Question: I have next code:
'''
<TextView
android:id="@+id/textView3"
android:layout_width="wrap_content"
android:layout_height="wrap_content"
android:layout_alignLeft="@+id/textView2"
android:layout_below="@+id/editText1"
android:layout_marginTop="30dp"
android:text="@string/cm_diameter"
android:textAppearance="?android:attr/textAppearanceSmall" />
<TextView
android:id="@+id/textView4"
android:layout_width="wrap_content"
android:layout_height="wrap_content"
android:layout_alignLeft="@+id/textView3"
android:layout_below="@+id/textView3"
android:layout_marginTop="28dp"
android:text="@string/from"
android:textAppearance="?android:attr/textAppearanceSmall" />
'''
The parameters that I am using are connected to relative layout.
I want to wrap this text views (I have another views as well) using scroll view.
My image shows the scroll view (green view) and below the scroll view some another container (black view). How can I achieve this result?
I've tried to use liner layout in scroll view but it has different result that I expected.

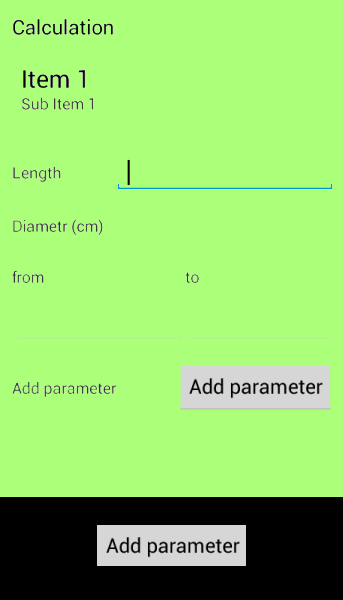
Answer: I don't know what exactly android:layout_marginTop you put in. But as your design above I try to make a simple layout for this, and I think it work.
'''
<?xml version="1.0" encoding="utf-8"?>
<LinearLayout xmlns:android="http://schemas.android.com/apk/res/android"
android:layout_width="match_parent"
android:layout_height="match_parent"
android:orientation="vertical" >
<ScrollView
android:layout_width="match_parent"
android:layout_height="0dp"
android:layout_weight="1"
android:background="#ff00ff00" >
<LinearLayout
android:layout_width="match_parent"
android:layout_height="match_parent"
android:orientation="vertical"
android:padding="10dip" >
<TextView
android:layout_width="wrap_content"
android:layout_height="wrap_content"
android:text="Calculation" />
<TextView
android:layout_width="wrap_content"
android:layout_height="wrap_content"
android:paddingLeft="30dip"
android:text="Item1"
android:textAppearance="@android:style/TextAppearance.Large" />
<TextView
android:layout_width="wrap_content"
android:layout_height="wrap_content"
android:layout_marginBottom="30dip"
android:text="Another text view for test"
android:textAppearance="@android:style/TextAppearance.Large" />
<TextView
android:layout_width="wrap_content"
android:layout_height="wrap_content"
android:layout_marginBottom="60dip"
android:text="Another text view for test"
android:textAppearance="@android:style/TextAppearance.Large" />
<TextView
android:layout_width="wrap_content"
android:layout_height="wrap_content"
android:layout_marginBottom="60dip"
android:text="Another text view for test"
android:textAppearance="@android:style/TextAppearance.Large" />
<TextView
android:layout_width="wrap_content"
android:layout_height="wrap_content"
android:layout_marginBottom="60dip"
android:text="Another text view for test"
android:textAppearance="@android:style/TextAppearance.Large" />
<TextView
android:layout_width="wrap_content"
android:layout_height="wrap_content"
android:layout_marginBottom="60dip"
android:text="Another text view for test"
android:textAppearance="@android:style/TextAppearance.Large" />
<TextView
android:layout_width="wrap_content"
android:layout_height="wrap_content"
android:layout_marginBottom="60dip"
android:text="Another text view for test"
android:textAppearance="@android:style/TextAppearance.Large" />
<TextView
android:layout_width="wrap_content"
android:layout_height="wrap_content"
android:layout_marginBottom="60dip"
android:text="Another text view for test"
android:textAppearance="@android:style/TextAppearance.Large" />
<TextView
android:layout_width="wrap_content"
android:layout_height="wrap_content"
android:layout_marginBottom="60dip"
android:text="Another text view for test"
android:textAppearance="@android:style/TextAppearance.Large" />
</LinearLayout>
</ScrollView>
<FrameLayout
android:layout_width="match_parent"
android:layout_height="wrap_content"
android:background="#ff000000"
android:padding="20dip" >
<Button
android:layout_width="wrap_content"
android:layout_height="wrap_content"
android:layout_gravity="center"
android:text="Add parameter" />
</FrameLayout>
'''
Is it right?